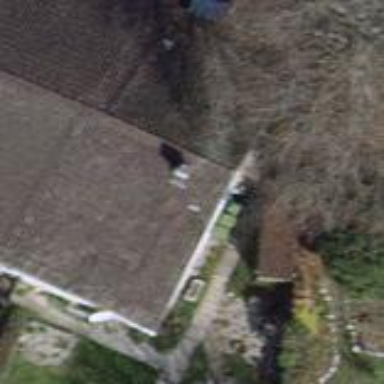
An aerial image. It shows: Terrace building.